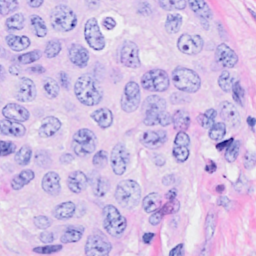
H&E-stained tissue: Breast